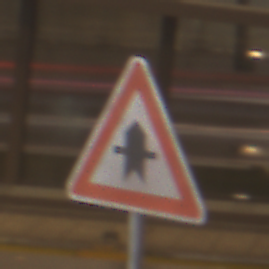
Verkehrszeichen: Vorfahrt
Umgebung: Indoor, Urban
Tageszeit: NotSpecified
Wetter: NotSpecified
Licht: Artificial
Jahreszeit: NotSpecified
Kontrast: MediumContrast